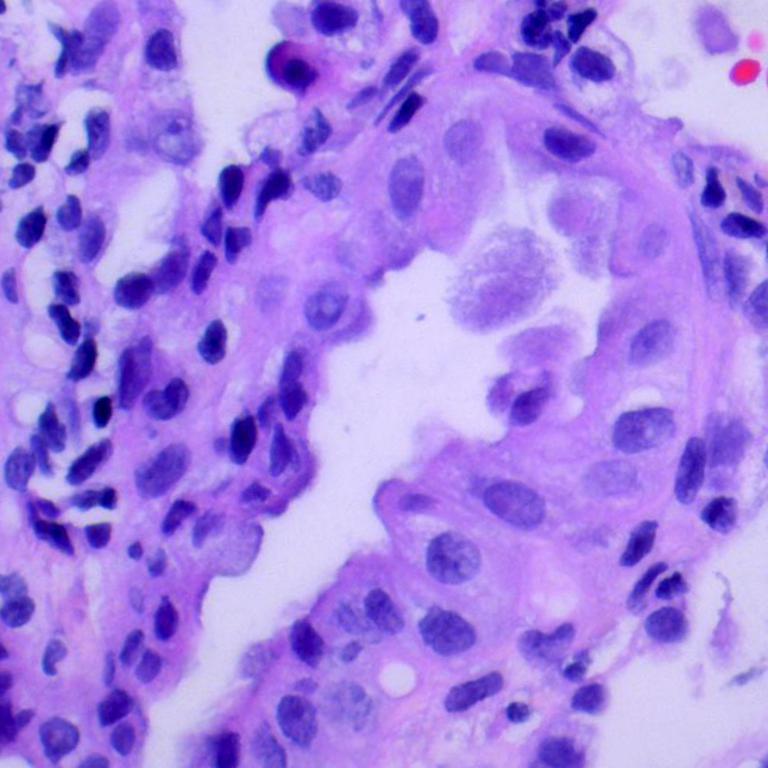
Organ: lung
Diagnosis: adenocarcinomas